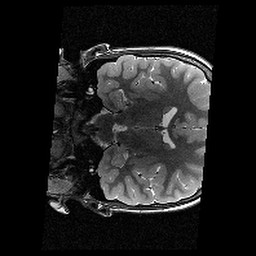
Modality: T2w
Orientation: coronal
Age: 10
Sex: female
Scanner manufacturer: siemens
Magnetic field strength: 3 T
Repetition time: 9.23 s
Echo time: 0.067 s